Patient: sex M, age 52
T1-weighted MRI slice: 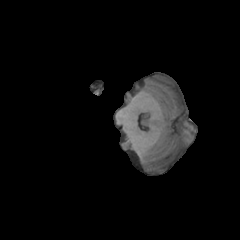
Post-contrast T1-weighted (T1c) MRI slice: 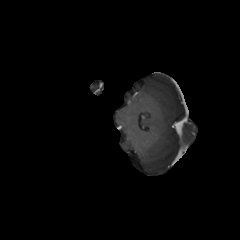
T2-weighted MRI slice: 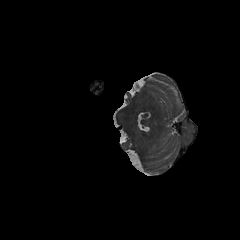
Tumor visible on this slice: no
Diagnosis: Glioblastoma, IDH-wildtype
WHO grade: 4